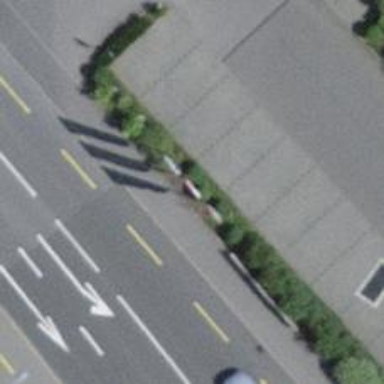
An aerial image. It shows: Flagpole which is man-made.